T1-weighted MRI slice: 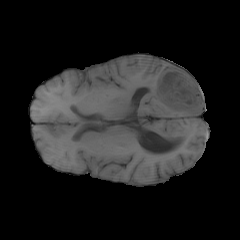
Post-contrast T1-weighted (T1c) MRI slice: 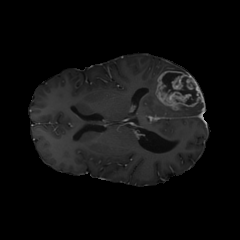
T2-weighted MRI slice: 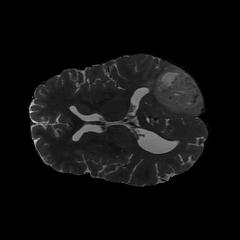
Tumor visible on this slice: yes